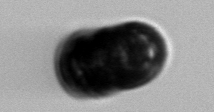
Label: Paralia_sulcata